Question: With jQuery sortable, I have a very long list which forces a scrollbar. Whenever it is long enough to do this, every time I grab an item, the page automatically starts scrolling and the LI jumps way off my cursor. It works perfectly whenever I'm using a shorter list. Any help?
Current LI CSS:
'''
min-height: 60px;
margin-top: 12px;
margin-bottom: 10px;
padding: 10px 10px 15px 10px;
background: #FAFAFA;
.roundCorners(3px);
.boxShadow(0,4px,10px,#222);
border: 1px #D4D4D4 solid;
'''
Current jQuery:
'''
var makeNotesSortable = function () {
$("#notes").sortable
({
update: function () {
console.log($("#notes"));
updateNoteOrder($("#notes"));
}
}).disableSelection();
}
'''

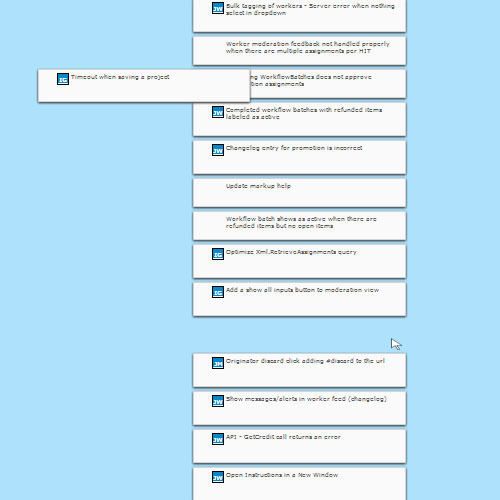
Answer: I couldn't find a solution to this issue, but I turned scrolling off and set the axis to 'y' only.
'''
$("#notes").sortable
({
scroll: false,
sort: function (event, ui) {
ui.helper.css({ 'top': ui.position.top + $(window).scrollTop() + 'px' });
},
helper: 'clone',
axis: 'y',
update: function () {
updateNoteOrder($("#notes"));
}
}).disableSelection();
'''